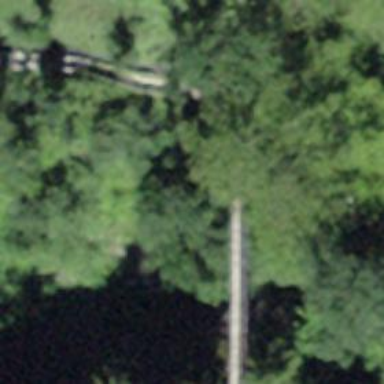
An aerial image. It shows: Bridge over drain.